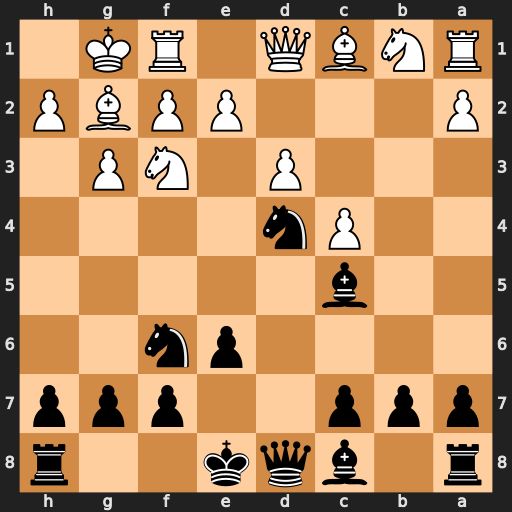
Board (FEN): r1bqk2r/ppp2ppp/4pn2/2b5/2Pn4/3P1NP1/P3PPBP/RNBQ1RK1
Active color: b
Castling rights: kq
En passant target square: -
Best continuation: Nxf3+ Bxf3 Bd4 Nc3 Bxc3